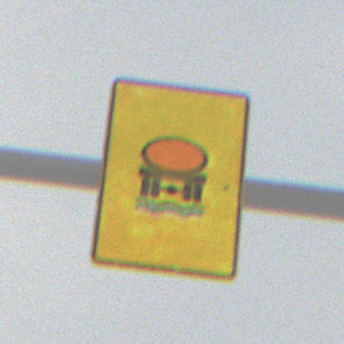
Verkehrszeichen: FahrzeugeMitWassergefaehrdenderLadungOhnePfeilsymbol
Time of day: MorningAfternoon
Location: Outdoor (Nature)
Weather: Overcast
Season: Winter
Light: Natural